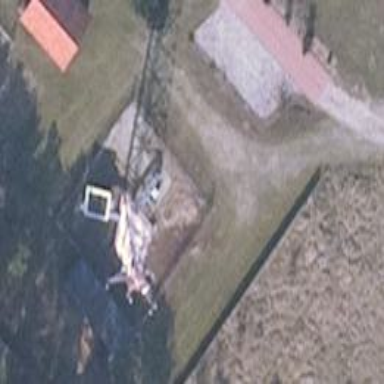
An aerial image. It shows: Communication mast tower.